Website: macys
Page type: billing-address
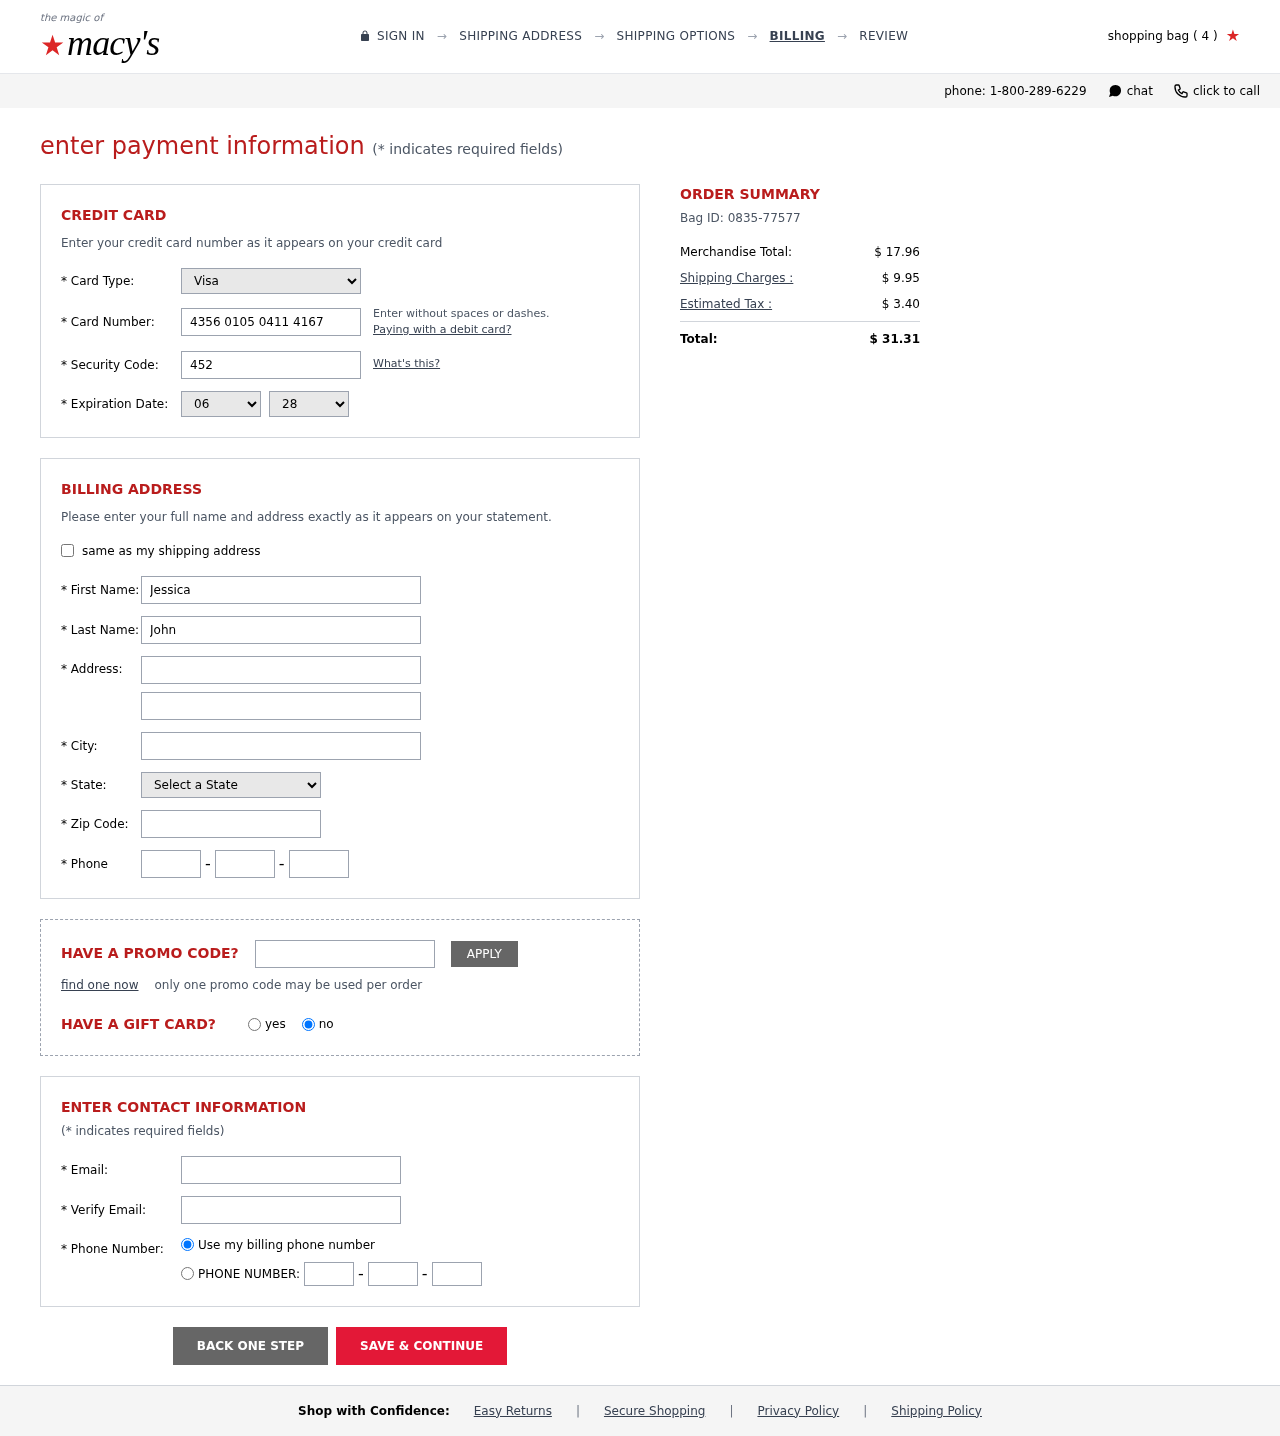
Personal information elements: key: PII_CARD_CVV
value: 452
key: PII_CARD_EXPIRY_MONTH
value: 06
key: PII_CARD_EXPIRY_YEAR
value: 28
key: PII_CARD_NUMBER
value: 4356 0105 0411 4167
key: PII_CARD_TYPE
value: Visa
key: PII_CITY
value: Barryborough
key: PII_EMAIL
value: jessica_johnson@yahoo.com
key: PII_FIRSTNAME
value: Jessica
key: PII_LASTNAME
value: Johnson
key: PII_PHONE_AREA
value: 893
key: PII_PHONE_PREFIX
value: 884
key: PII_PHONE_SUFFIX
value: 7905
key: PII_POSTCODE
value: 36316
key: PII_STATE_ABBR
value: AL
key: PII_STREET
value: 9229 Holly Freeway
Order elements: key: ORDER_NUM_ITEMS
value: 4
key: ORDER_ID
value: Bag ID: 0835-77577
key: ORDER_SUBTOTAL
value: $ 17.96
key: ORDER_SHIPPING_COST
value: $ 9.95
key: ORDER_TAX
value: $ 3.40
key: ORDER_TOTAL
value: $ 31.31